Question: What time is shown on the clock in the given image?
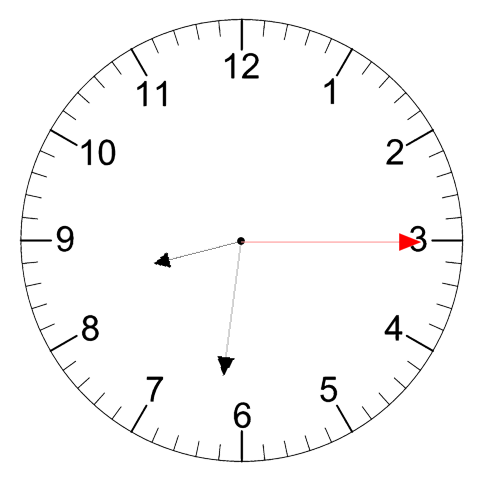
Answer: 08:31:15